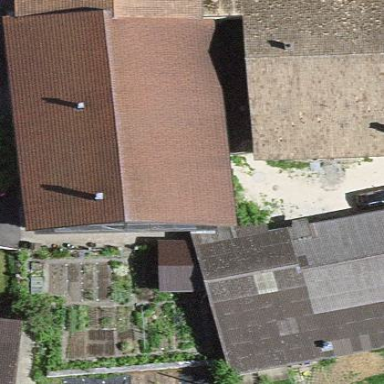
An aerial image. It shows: Farm building.